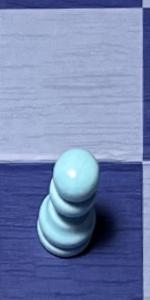
Label: Pawn_White